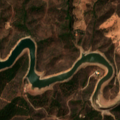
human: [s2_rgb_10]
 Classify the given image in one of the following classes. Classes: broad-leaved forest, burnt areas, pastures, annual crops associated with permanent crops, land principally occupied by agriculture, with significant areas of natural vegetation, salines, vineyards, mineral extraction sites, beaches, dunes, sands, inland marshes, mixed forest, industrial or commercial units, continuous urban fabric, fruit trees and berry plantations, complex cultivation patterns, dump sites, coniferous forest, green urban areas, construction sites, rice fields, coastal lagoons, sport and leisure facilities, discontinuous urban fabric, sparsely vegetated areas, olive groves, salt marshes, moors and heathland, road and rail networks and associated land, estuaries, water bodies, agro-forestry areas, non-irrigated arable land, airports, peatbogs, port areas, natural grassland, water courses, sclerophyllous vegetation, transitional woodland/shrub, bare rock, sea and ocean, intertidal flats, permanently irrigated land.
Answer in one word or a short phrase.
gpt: land principally occupied by agriculture, with significant areas of natural vegetation, broad-leaved forest, transitional woodland/shrub, water bodies